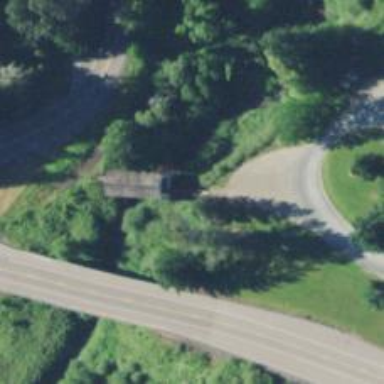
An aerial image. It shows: Footway on bridge.